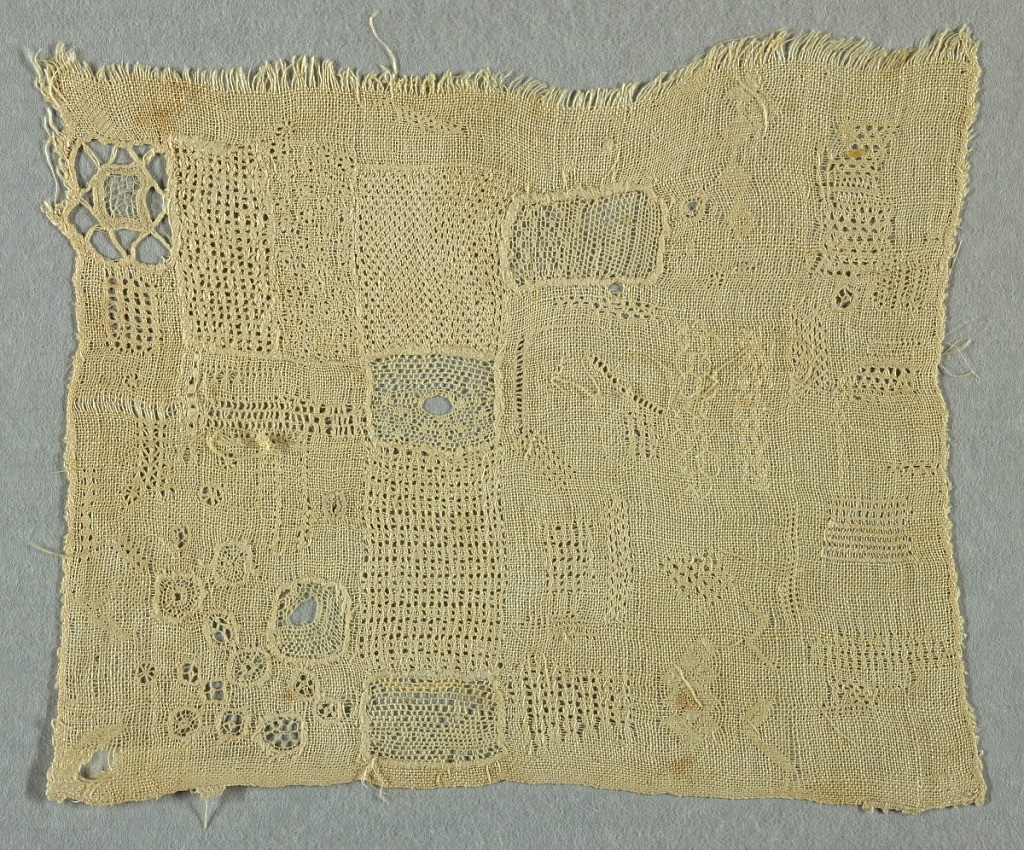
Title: Sampler
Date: late 18th–early 19th century
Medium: linen embroidery on linen foundation Technique: embroidered in cutwork with pattern darning and needle-made fillngs with deflected element work on plain weave foundation
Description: White sampler of pattern darning, cutwork with needle made fillings and deflected element work.